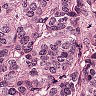
Metastatic tissue present: yes